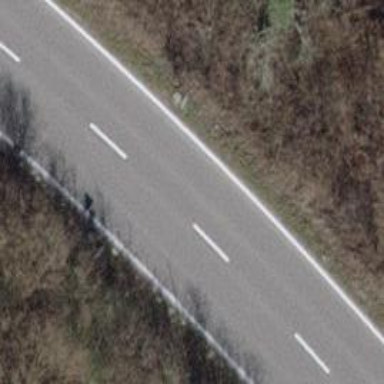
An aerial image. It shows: Asphalt road classified as primary highway.